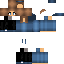
A male human skin with medium skin, wearing brown long hair dressed in a blue hoodie and black pants, featuring a closed mouth.